Field crop: maize
Growth stage: 2
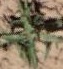
Species: atriplex